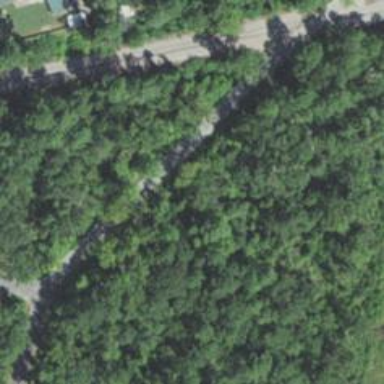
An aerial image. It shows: Culvert tunnel.